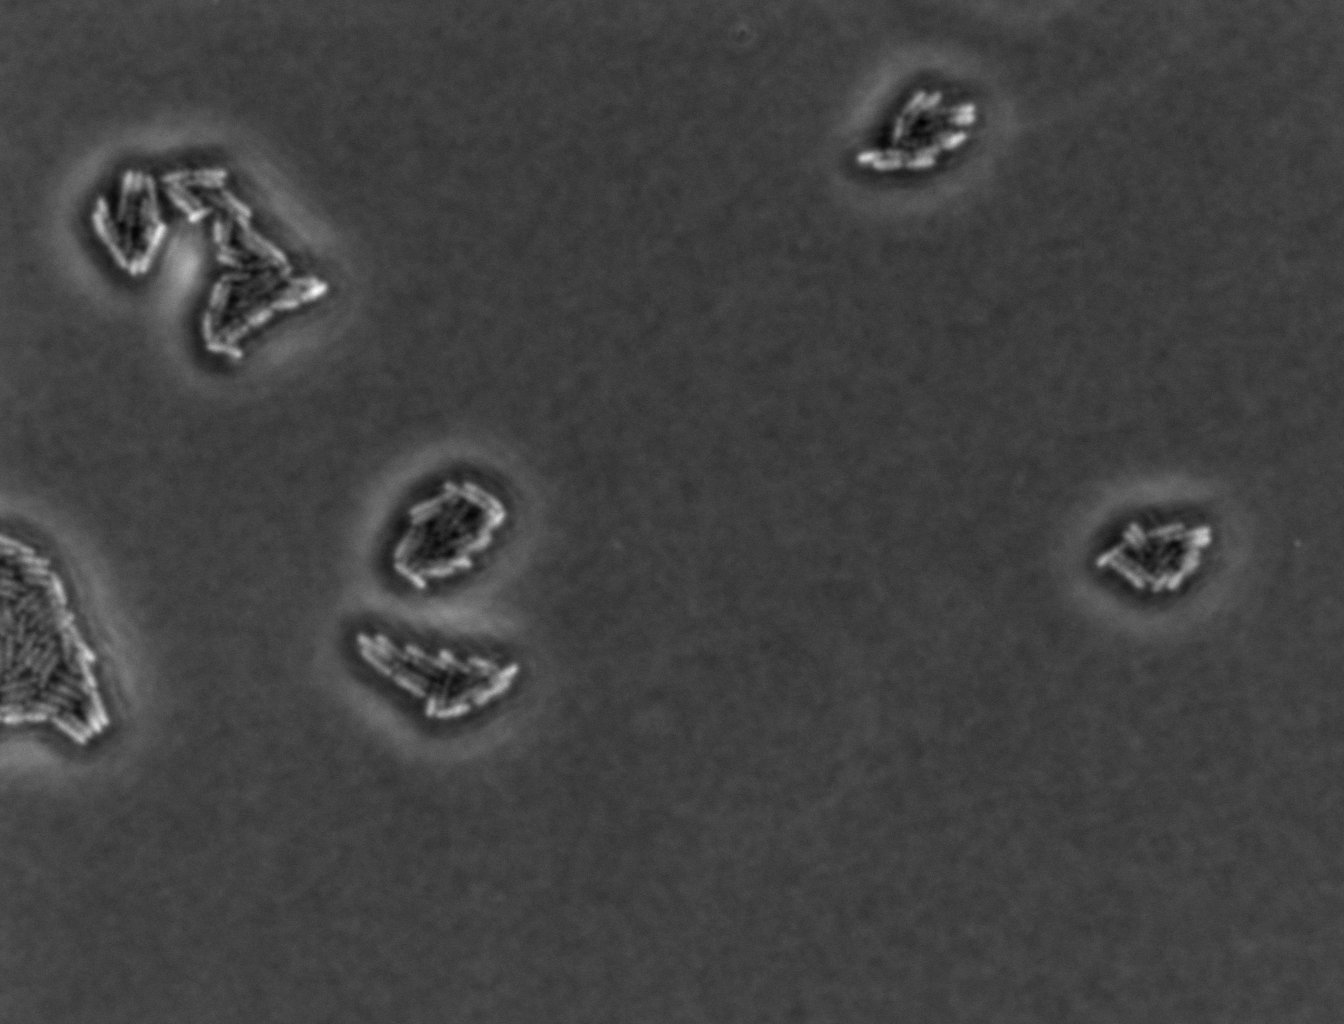
various_fewshot